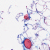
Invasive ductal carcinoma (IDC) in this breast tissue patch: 0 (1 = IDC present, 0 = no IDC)